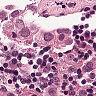
Metastatic tissue present: yes